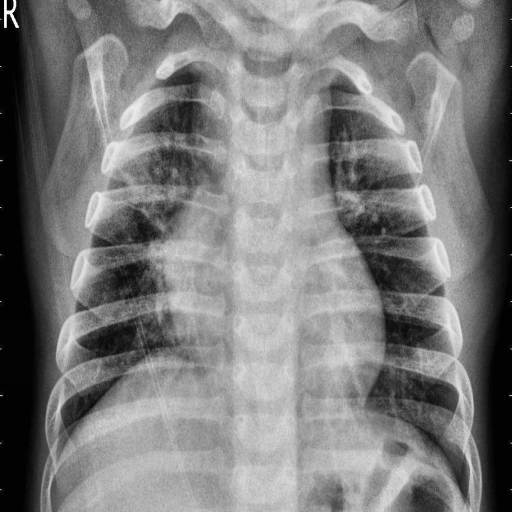
Finding: PNEUMONIA